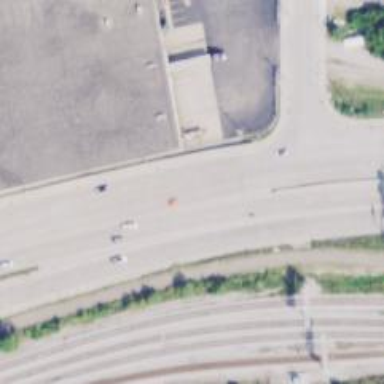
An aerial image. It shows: Trunk highway with separate sidewalk. It is expressway.